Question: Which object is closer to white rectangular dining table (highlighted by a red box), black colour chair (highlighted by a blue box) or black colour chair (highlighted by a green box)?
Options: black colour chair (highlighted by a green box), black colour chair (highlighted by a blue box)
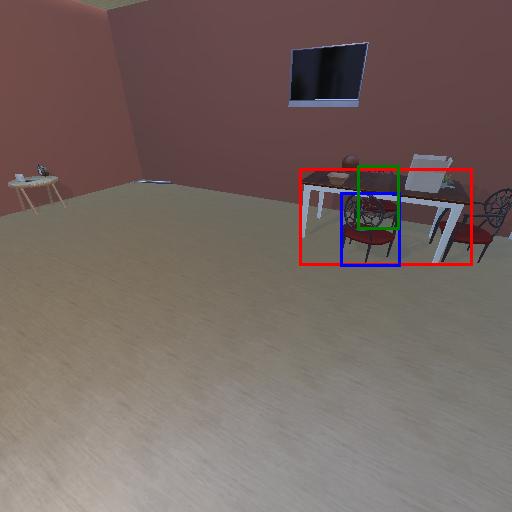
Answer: black colour chair (highlighted by a green box)